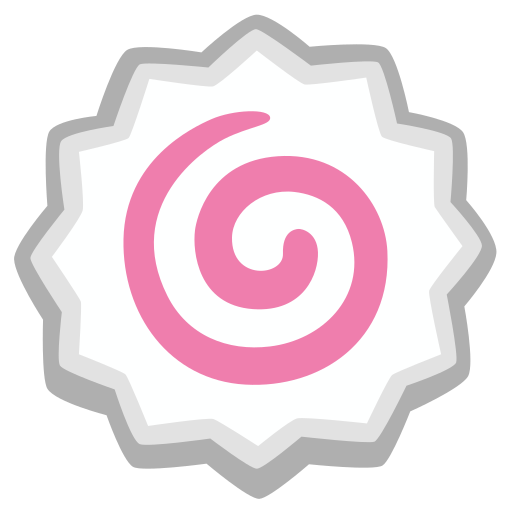
Emoji: 🍥